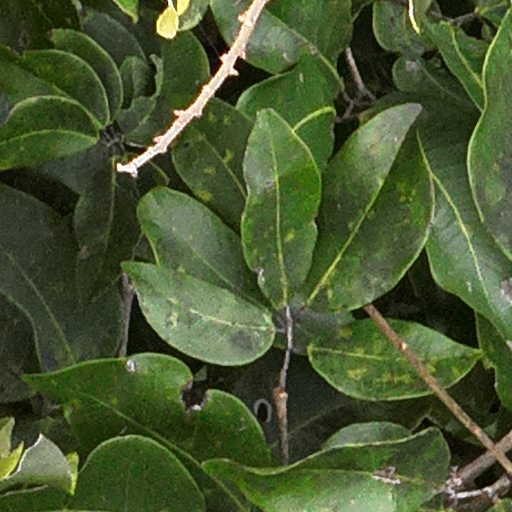
Species: Prioria copaifera
GBIF accepted scientific name: Prioria copaifera
Crown area (m\u00b2): 150.01